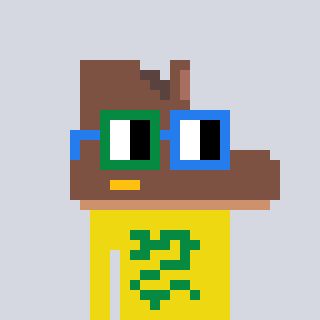
a pixel art character with square green and blue glasses, a boot-shaped head and a yellow-colored body on a cool background